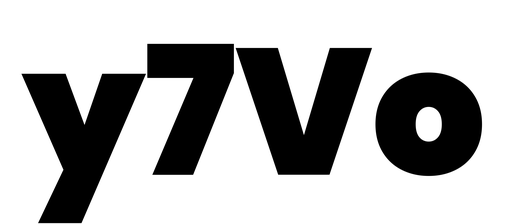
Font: Poppins-Black